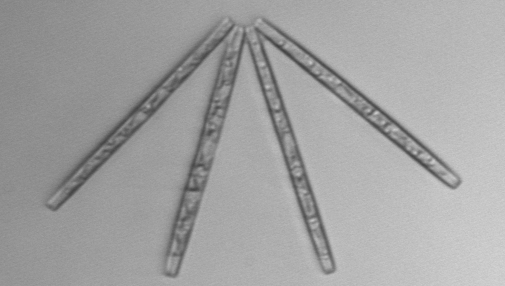
Label: Thalassionema